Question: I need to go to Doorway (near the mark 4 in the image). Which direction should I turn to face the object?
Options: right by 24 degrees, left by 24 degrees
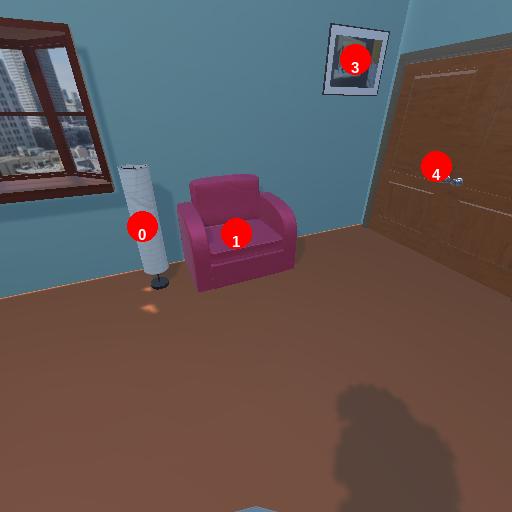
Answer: right by 24 degrees